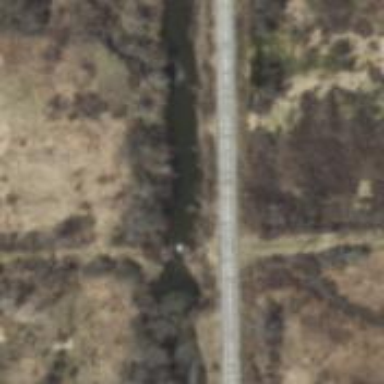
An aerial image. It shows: Abandoned road with bridge.